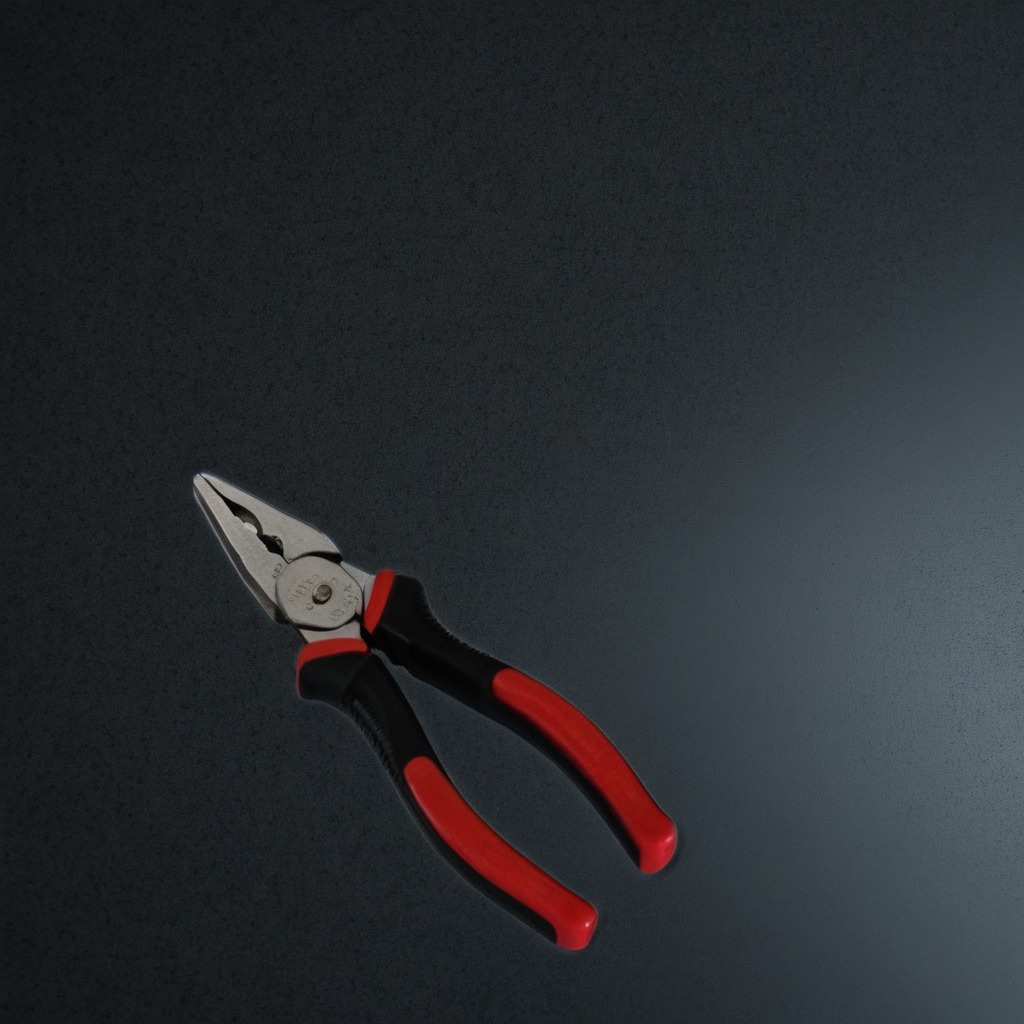
A plier is lying on the granite table.